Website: apple
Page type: account-selection
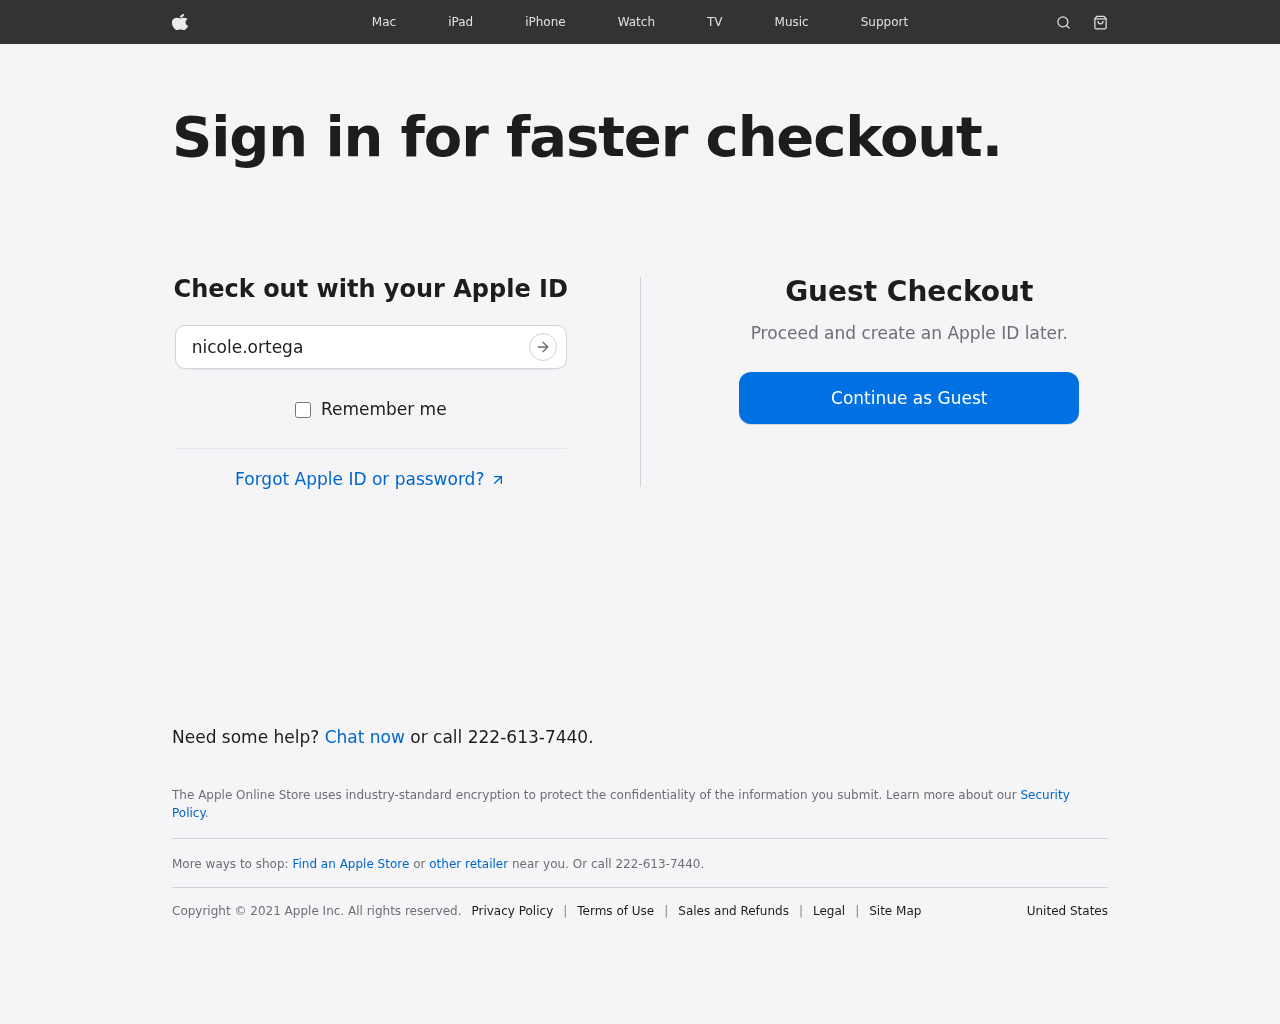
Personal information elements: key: PII_LOGIN_USERNAME
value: nicole.ortega